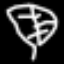
Label: leaf